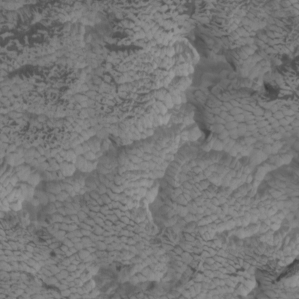
Label: non_frost